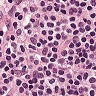
Metastatic tissue present: no